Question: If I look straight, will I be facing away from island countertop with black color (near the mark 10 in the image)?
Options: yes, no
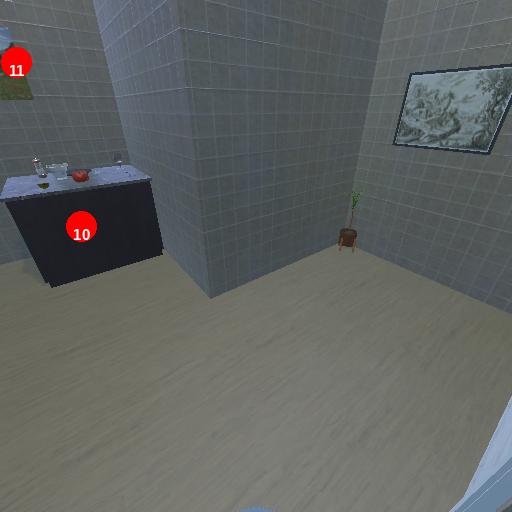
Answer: yes